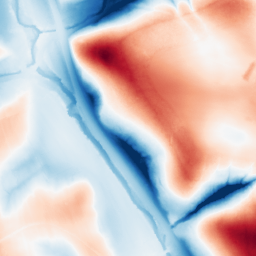
Category: classical
Decomposition family: uniform
Decomposition parameters: size: 100
Upsampling method: regularized
Upsampling parameters: scale: 2
lambda_reg: 0.001
Upsampling scale: 2